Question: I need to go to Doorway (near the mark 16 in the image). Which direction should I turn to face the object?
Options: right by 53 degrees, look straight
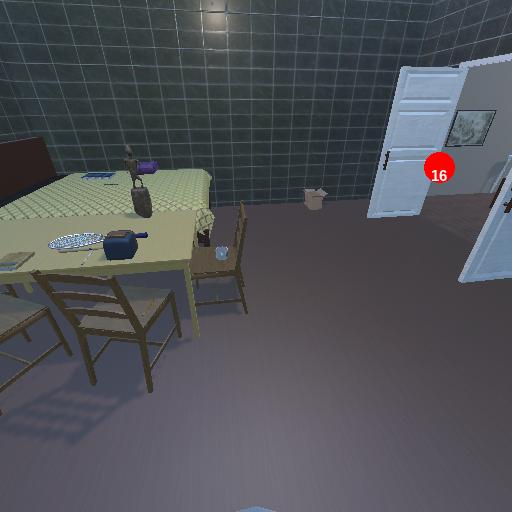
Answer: right by 53 degrees